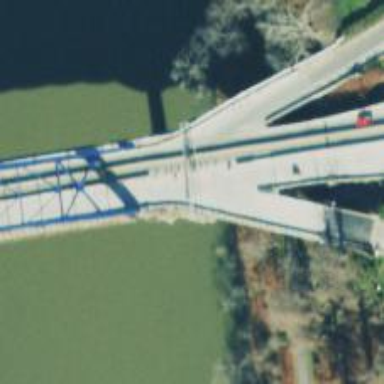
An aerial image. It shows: Motorway bridge.